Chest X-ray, AP view. Patient: 36 years old, sex M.
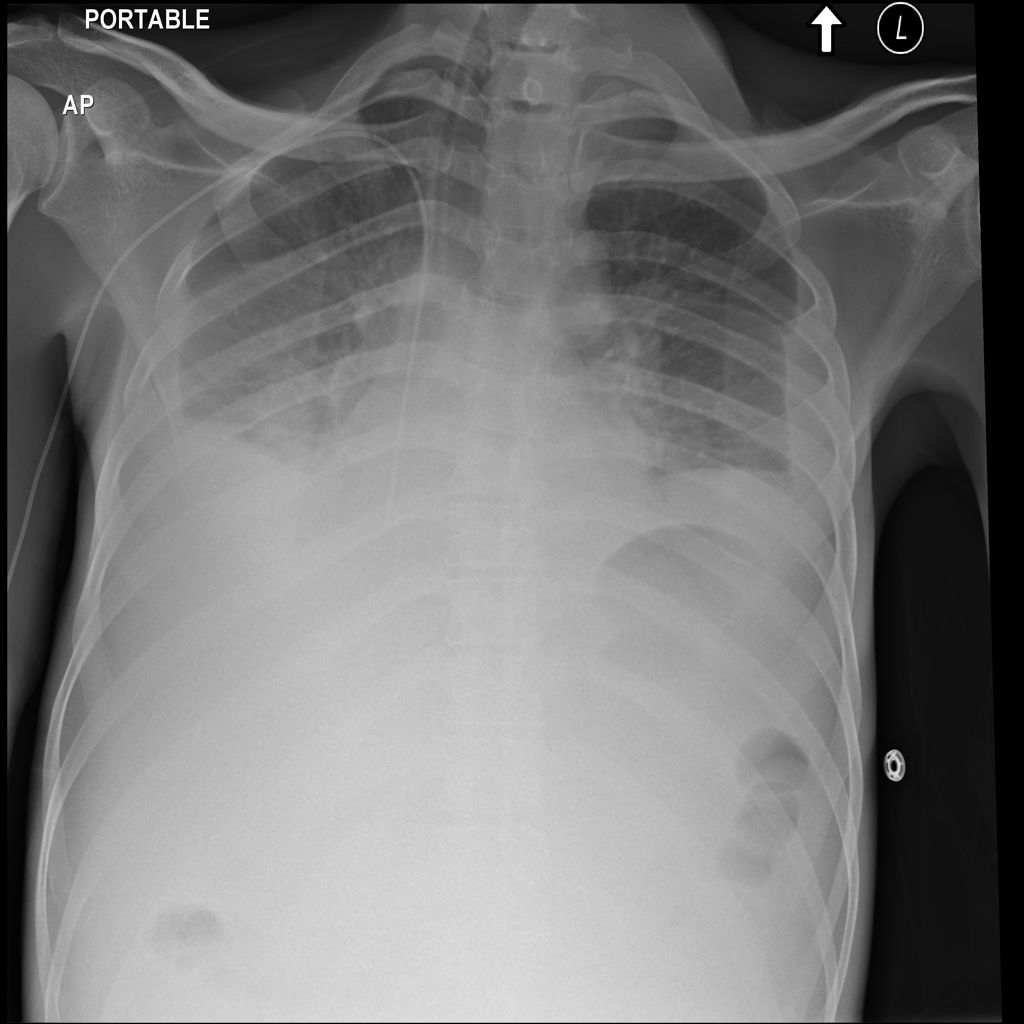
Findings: Atelectasis, Pleural_Thickening